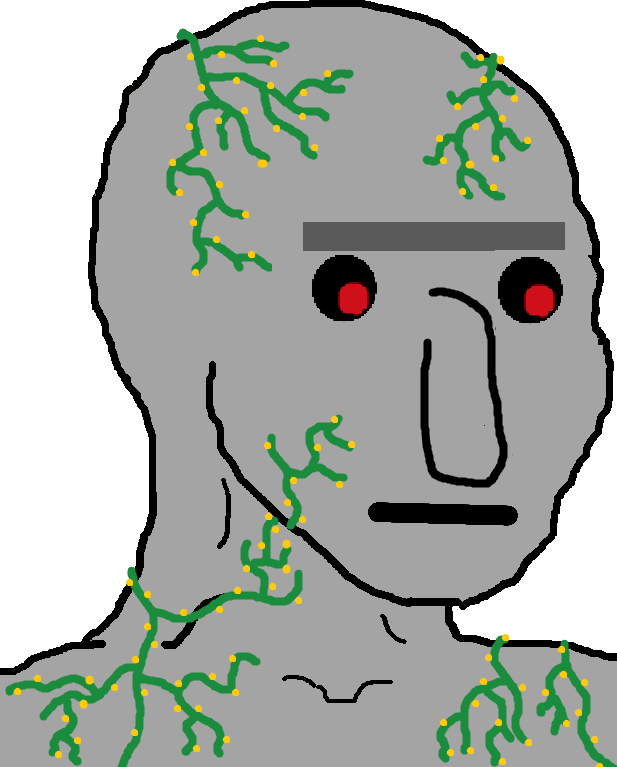
Label: 5_NPC